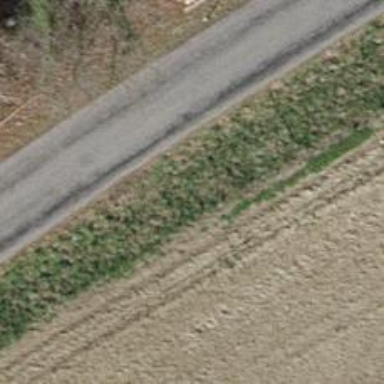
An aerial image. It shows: Hedge barrier.